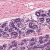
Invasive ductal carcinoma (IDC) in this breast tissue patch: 0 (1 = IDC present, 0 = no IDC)